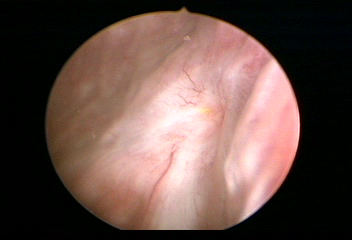
Modality: WLC
Class: Normal mucosa
Bladder cancer association: No